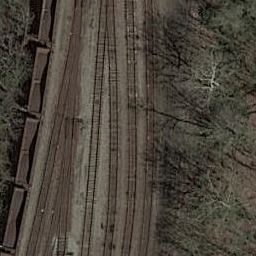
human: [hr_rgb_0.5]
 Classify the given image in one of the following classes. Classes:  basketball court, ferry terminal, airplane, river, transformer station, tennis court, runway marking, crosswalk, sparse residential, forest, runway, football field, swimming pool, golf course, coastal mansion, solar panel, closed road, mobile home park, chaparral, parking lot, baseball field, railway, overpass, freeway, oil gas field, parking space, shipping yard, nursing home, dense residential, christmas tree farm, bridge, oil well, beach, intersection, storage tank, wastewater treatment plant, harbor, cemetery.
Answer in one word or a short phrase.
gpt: railway